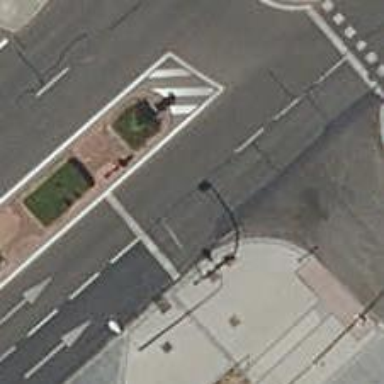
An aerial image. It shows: Road with traffic signals.